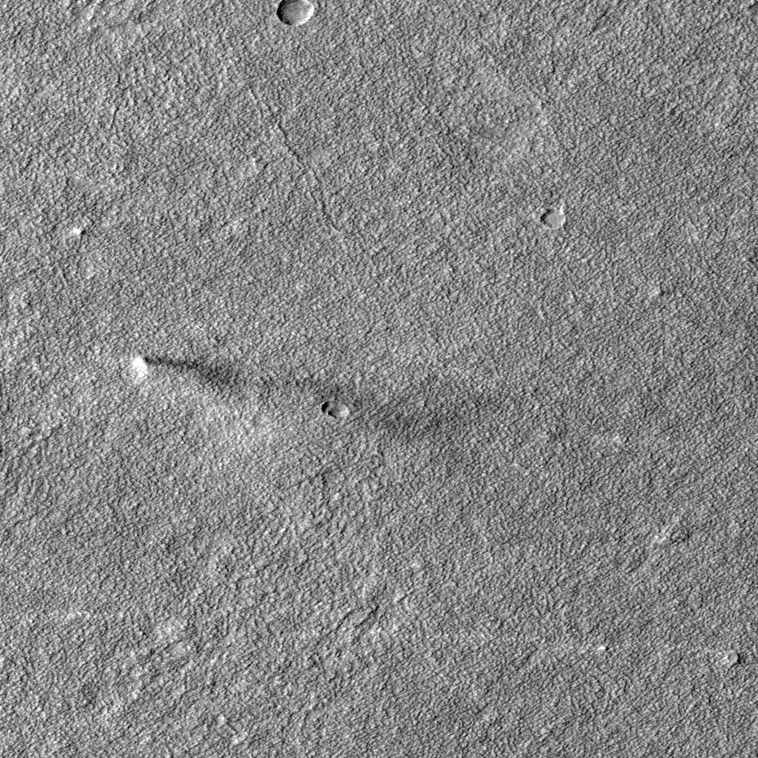
Label: dustdevil